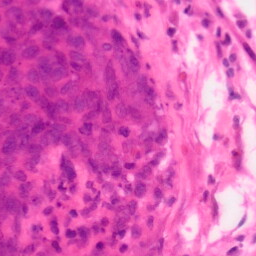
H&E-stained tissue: Colon